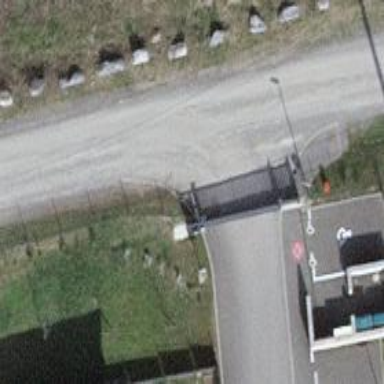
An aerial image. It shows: Gate.